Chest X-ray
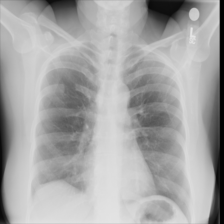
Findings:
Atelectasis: negative
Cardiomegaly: negative
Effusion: negative
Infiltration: negative
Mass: negative
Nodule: negative
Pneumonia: negative
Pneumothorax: negative
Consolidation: negative
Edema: negative
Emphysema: negative
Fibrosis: negative
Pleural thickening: negative
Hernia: negative